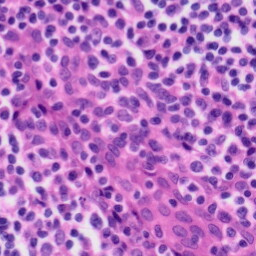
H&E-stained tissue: Tonsil